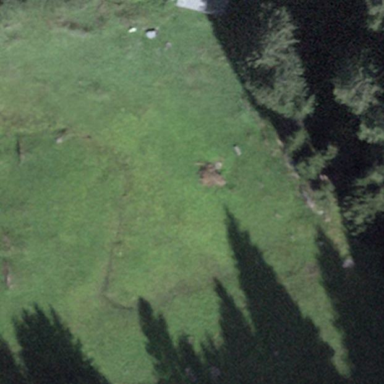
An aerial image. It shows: Beautiful meadow.